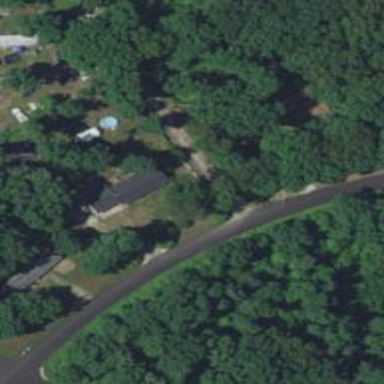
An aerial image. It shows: Driveway.